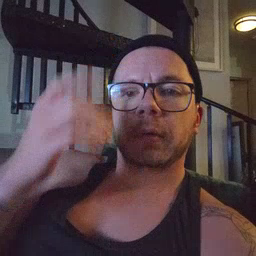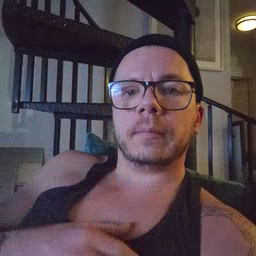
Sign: sun